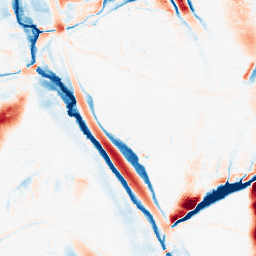
Category: morphological
Decomposition family: morphological_ellipse
Decomposition parameters: operation: average
width: 20
height: 50
Upsampling method: sinc_hamming
Upsampling parameters: scale: 2
kernel_size: 16
Upsampling scale: 2